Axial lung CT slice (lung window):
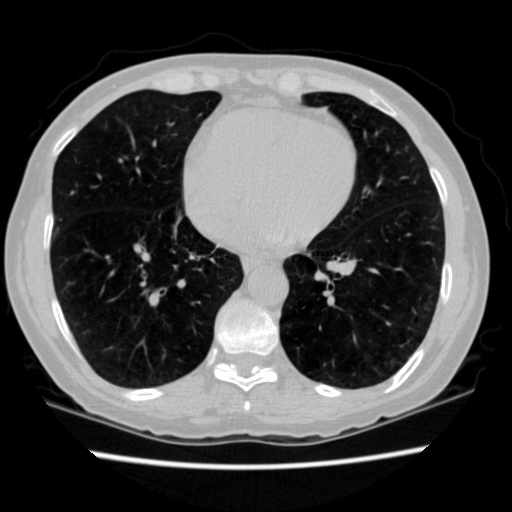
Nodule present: no